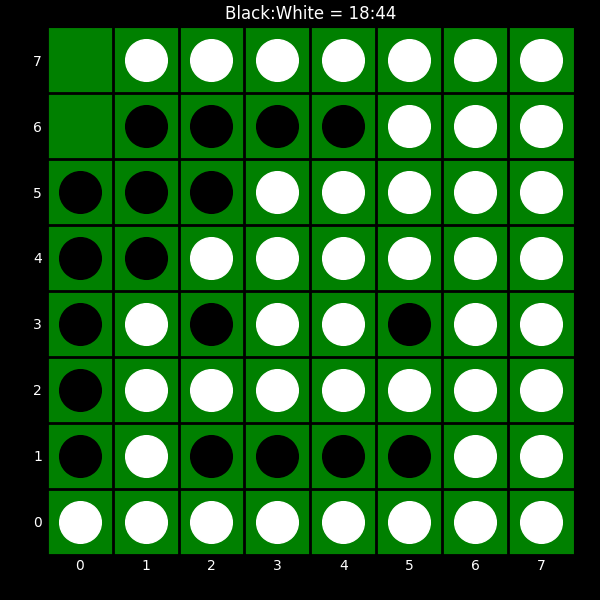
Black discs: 18
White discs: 44